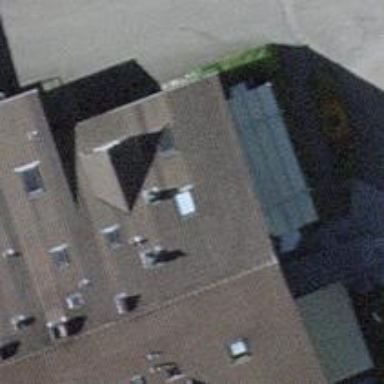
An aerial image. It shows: Restaurant.